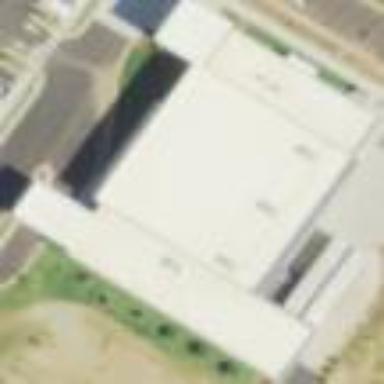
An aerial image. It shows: Building.